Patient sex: F
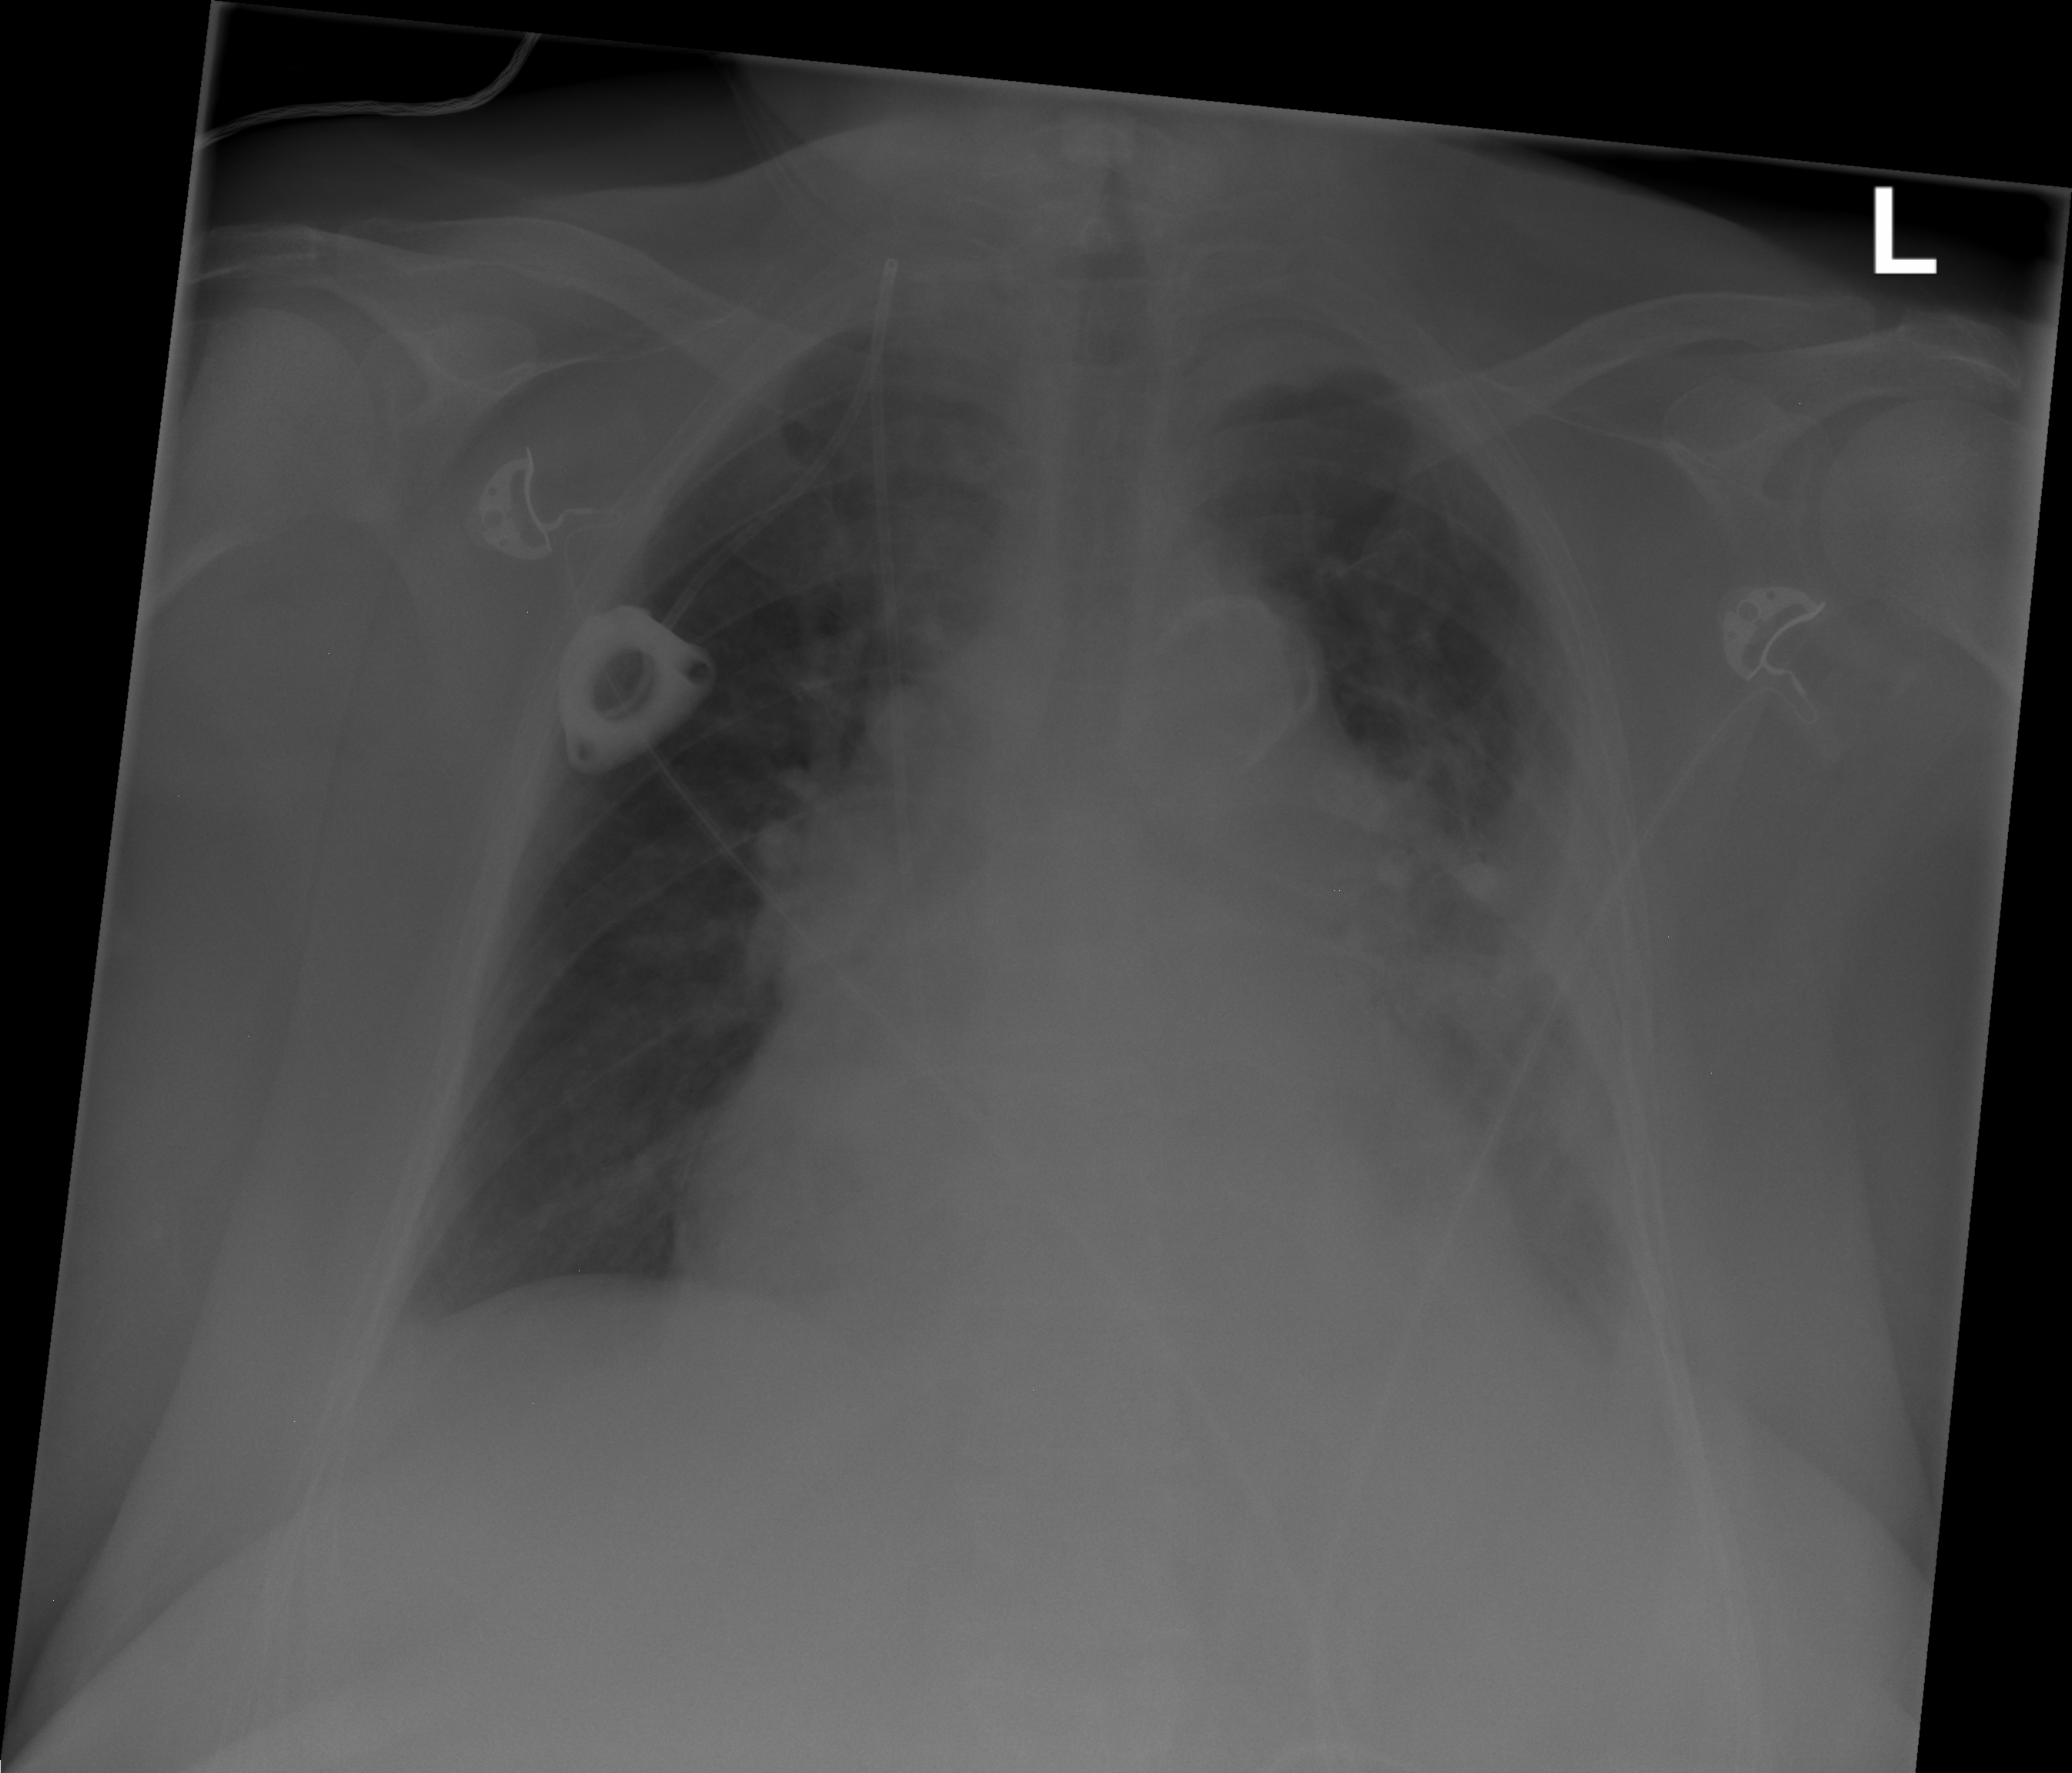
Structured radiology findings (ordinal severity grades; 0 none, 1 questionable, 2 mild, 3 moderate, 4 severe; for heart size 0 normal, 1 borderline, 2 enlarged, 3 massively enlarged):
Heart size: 2
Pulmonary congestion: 0
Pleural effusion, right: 0
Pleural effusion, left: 2
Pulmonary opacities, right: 0
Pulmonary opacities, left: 2
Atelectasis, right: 0
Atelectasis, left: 2